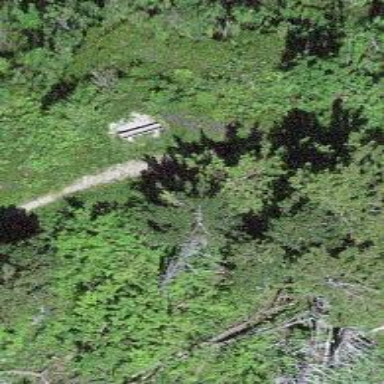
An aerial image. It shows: Bench.